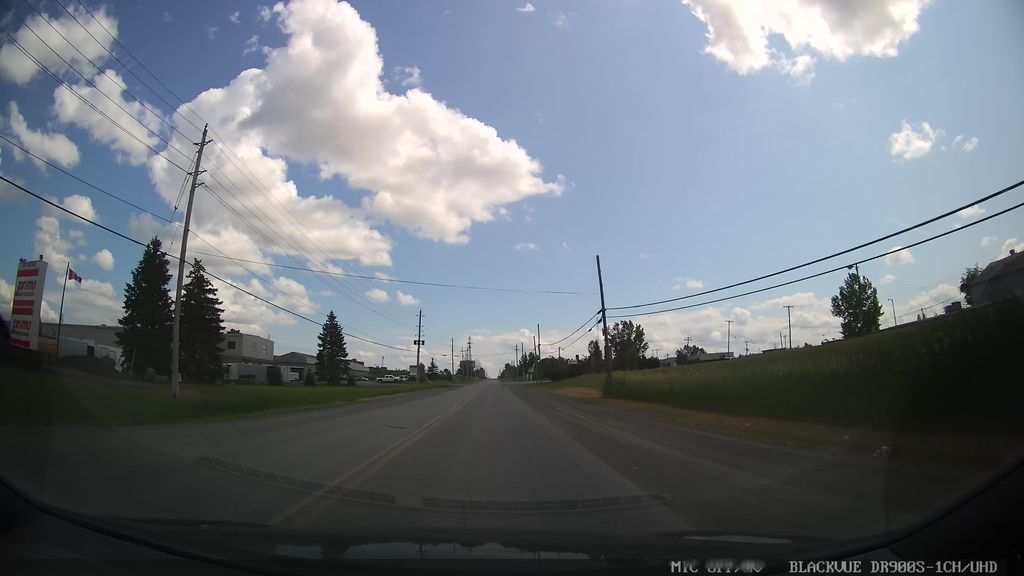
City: ottawa-gatineau